Question: I want to create a nested list object. In this way, the user enters a positive integer, then add empty lists to the initial list, equal to the number entered by the user. The second list should be added to the first list, the third list should be added to the second list, the fourth list should be added to the third list, and so on.
How can I do this using Python?
Example in the picture:

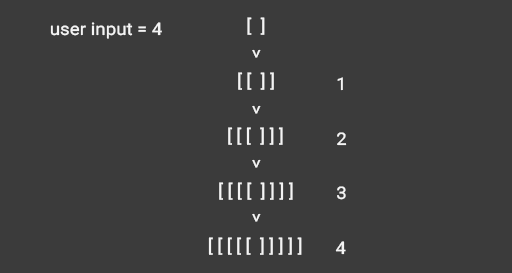
Answer: '''
a = []
for _ in range(x):
a = [a]
'''